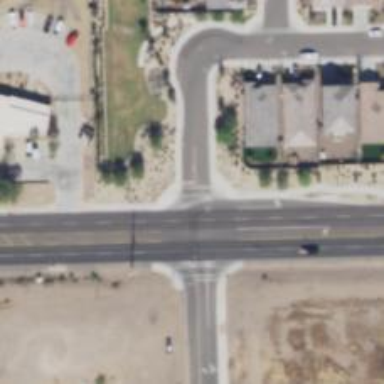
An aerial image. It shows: Marked road crossing.